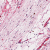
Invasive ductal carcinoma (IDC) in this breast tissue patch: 0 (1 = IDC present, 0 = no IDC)